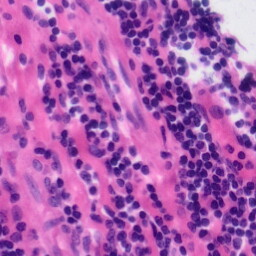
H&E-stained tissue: Tonsil